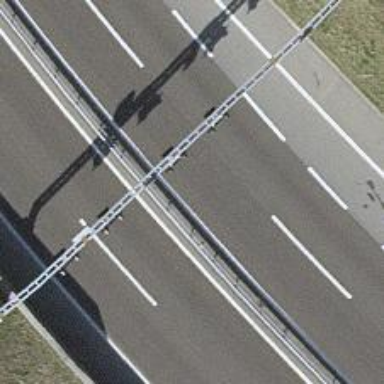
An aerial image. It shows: View of motorway.